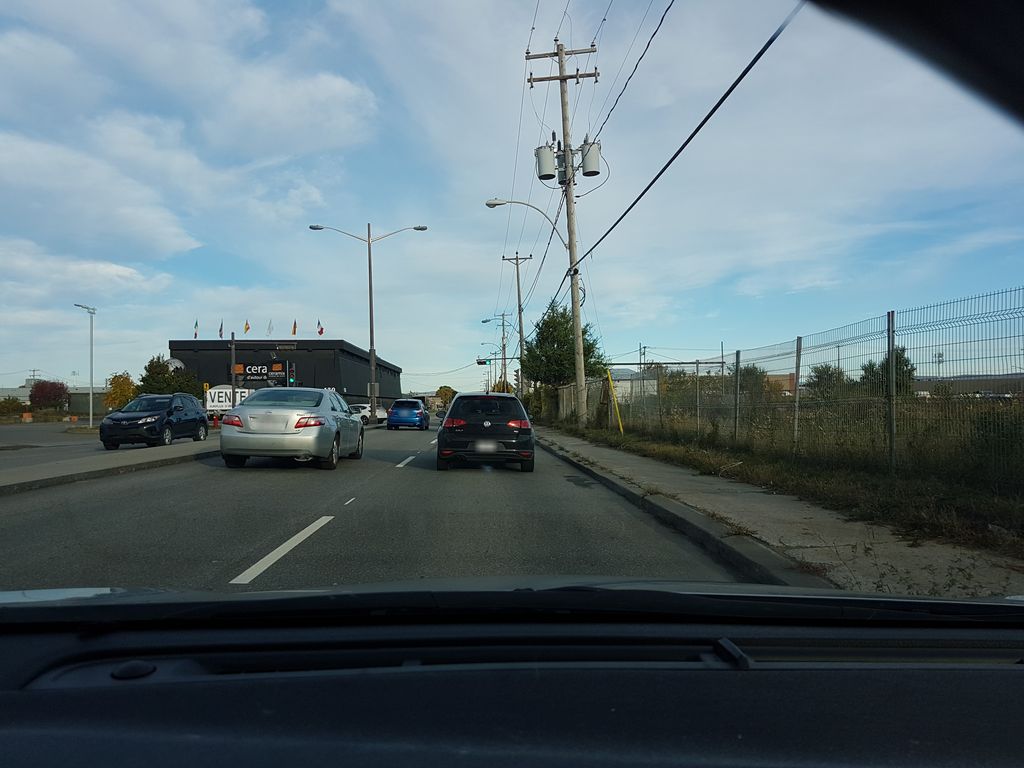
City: quebec_city